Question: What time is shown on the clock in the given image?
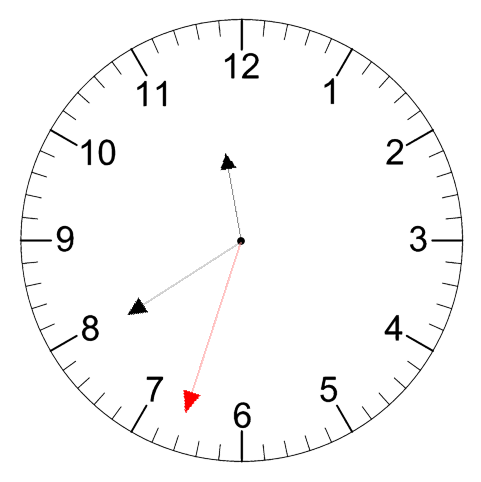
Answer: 11:39:33